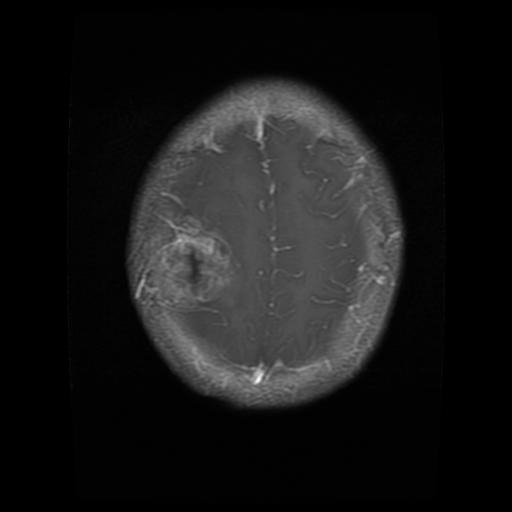
Label: glioma